Question: I am trying to Group my collection which is based on my following model:
'''
public class Person
{
public string FirstName { get; set; }
public string LastName { get; set; }
public Role PersonRole { get; set; }
}
public class Role
{
public int Id { get; set; }
public string RoleName { get; set; }
}
'''
My PersonCollection,
'''
public ObservableCollection<Person> PersonList;
'''
The collection is populated with three Person object, two with identical roles.
I want to group all my persons as per their RoleName. I have the following XAML:
'''
<Grid.Resources>
<CollectionViewSource x:Key="cvs" Source="{Binding PersonList}">
<CollectionViewSource.GroupDescriptions>
<PropertyGroupDescription PropertyName="PersonRole.RoleName"/>
</CollectionViewSource.GroupDescriptions>
</CollectionViewSource>
</Grid.Resources>
<ListBox ItemsSource="{Binding Source={StaticResource cvs}}">
<ListBox.ItemTemplate>
<DataTemplate>
<TextBlock Text="{Binding FirstName}"/>
</DataTemplate>
</ListBox.ItemTemplate>
<ListBox.GroupStyle>
<GroupStyle>
<GroupStyle.HeaderTemplate>
<DataTemplate>
<TextBlock Text="{Binding PersonRole.RoleName}" FontWeight="Bold" Background="ForestGreen" Margin="0,5,0,0"/>
</DataTemplate>
</GroupStyle.HeaderTemplate>
</GroupStyle>
</ListBox.GroupStyle>
</ListBox>
'''
However the rendered UI is not displaying the grouped RoleName in the list box. Also I would like to show the grouping horizontally where the groups appear horizontally while the grouped items appear vertically. Appreciate any help in advance.
Here's the output I am seeing:

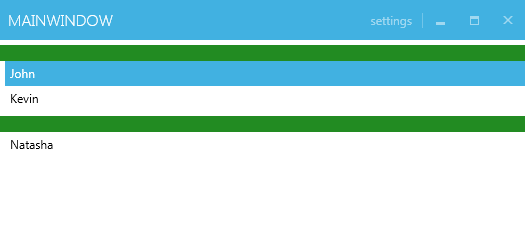
Answer: Since you have already provided 'GroupDescriptons' at your CollectionViewSource, groupStyle will pick the property name from there only.
All you need is to 'Name''CollectionViewGroup' to access the value of the property on which grouping is applied. In group style, binding is against CollectionViewGroup class and not against your Model class.
So, this is how you will do it:
'''
<TextBlock Text="{Binding Name}" FontWeight="Bold"
Background="ForestGreen" Margin="0,5,0,0"/>
'''
And regarding to align groups horizontally, you can set 'ItemsPanelTemplate' of Group to be 'VirtualizingStackPanel' with 'Orientation' set to 'Horizontal' which makes your groups to be aligned horizontally.
'''
<ListBox.GroupStyle>
<GroupStyle>
<GroupStyle.Panel>
<ItemsPanelTemplate>
<VirtualizingStackPanel Orientation="Horizontal"/>
</ItemsPanelTemplate>
</GroupStyle.Panel>
<GroupStyle.HeaderTemplate>
<DataTemplate>
<TextBlock Text="{Binding Name}" FontWeight="Bold"
Background="ForestGreen" Margin="0,5,0,0"/>
</DataTemplate>
</GroupStyle.HeaderTemplate>
</GroupStyle>
</ListBox.GroupStyle>
'''